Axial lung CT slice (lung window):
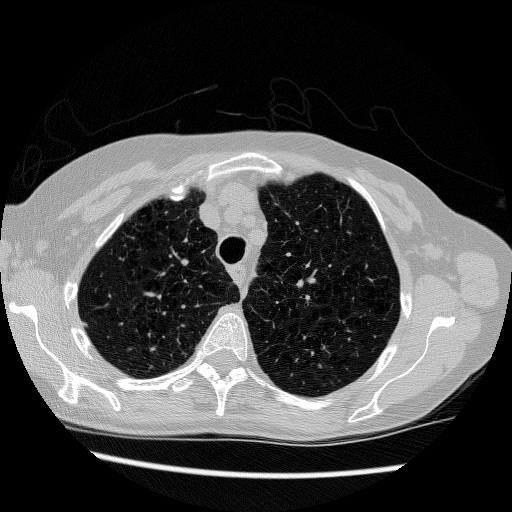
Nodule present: no